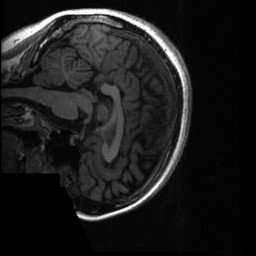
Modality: T1w
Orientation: sagittal
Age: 28
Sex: female